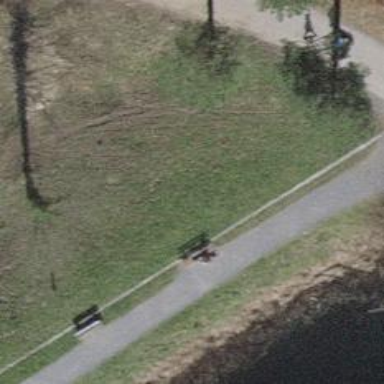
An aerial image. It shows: Bench.